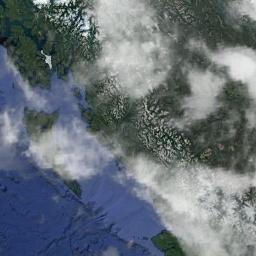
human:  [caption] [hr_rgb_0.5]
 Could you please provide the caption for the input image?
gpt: The stratus clouds are located above the sea and the land covered by dense vegetation and some snow on the mountains on the land .

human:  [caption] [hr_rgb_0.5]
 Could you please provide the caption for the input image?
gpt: Sparse white clouds on green land and blue sea .

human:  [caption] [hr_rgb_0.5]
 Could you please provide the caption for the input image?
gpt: The white cloud is above green land and blue sea .

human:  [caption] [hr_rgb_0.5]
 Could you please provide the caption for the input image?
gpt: There is a layer of floating clouds on the sea .

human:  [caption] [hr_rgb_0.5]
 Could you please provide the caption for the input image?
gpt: There are a few gauzy clouds over a sea shore .